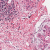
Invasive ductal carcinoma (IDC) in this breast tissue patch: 0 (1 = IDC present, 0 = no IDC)